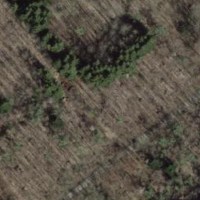
EUNIS habitat code: 41
Species observed at this site:
Lamium galeobdolon